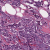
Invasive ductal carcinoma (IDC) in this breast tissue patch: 1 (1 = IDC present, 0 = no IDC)